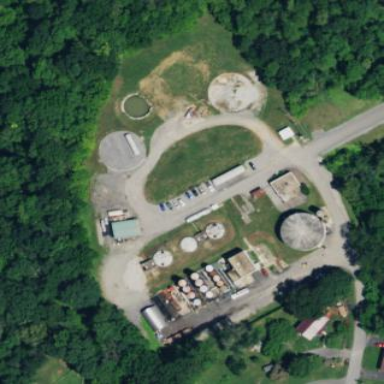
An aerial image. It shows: View of wastewater plant.